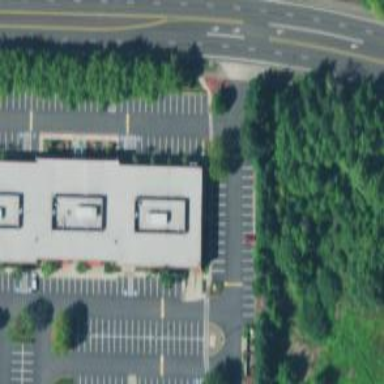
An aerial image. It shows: Parking space.